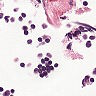
Metastatic tissue present: no